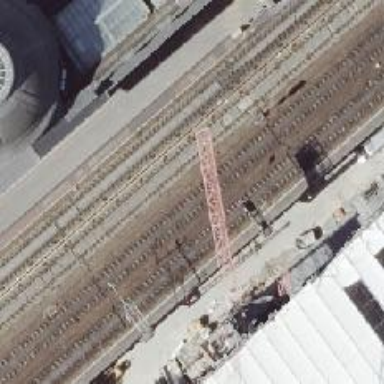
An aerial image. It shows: Railway signal.